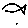
Label: fish